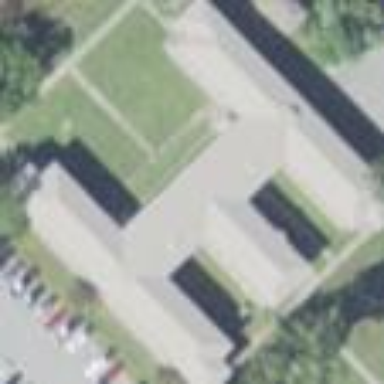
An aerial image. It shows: Building.